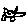
Label: cat